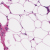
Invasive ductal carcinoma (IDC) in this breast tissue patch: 0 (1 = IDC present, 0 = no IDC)